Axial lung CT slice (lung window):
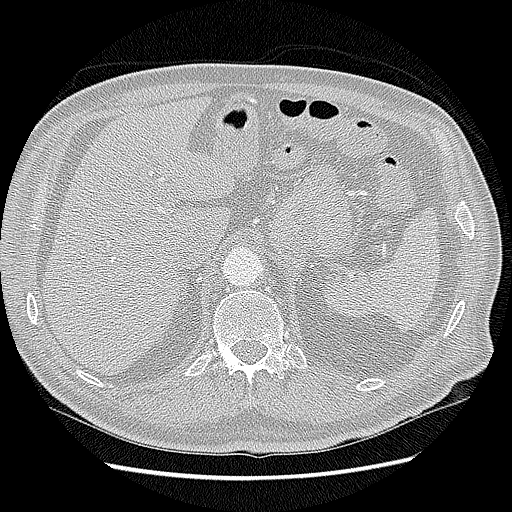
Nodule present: no